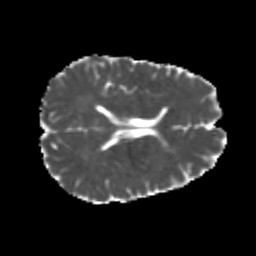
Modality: MD
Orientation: axial
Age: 24
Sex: male
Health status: healthy
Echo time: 0.074 s